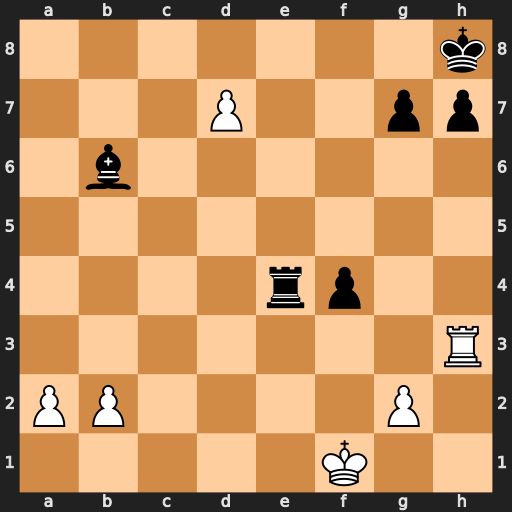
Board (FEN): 7k/3P2pp/1b6/8/4rp2/7R/PP4P1/5K2
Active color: w
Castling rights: -
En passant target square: -
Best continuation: Rb3 Bd8 Rb8